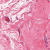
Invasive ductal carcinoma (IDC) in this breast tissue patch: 0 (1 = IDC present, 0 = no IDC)